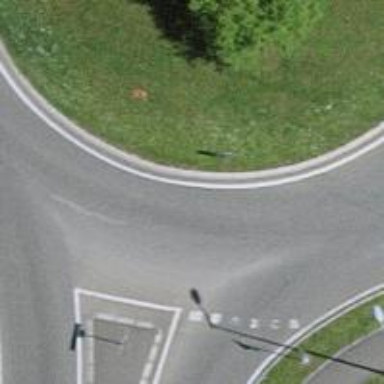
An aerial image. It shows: Secondary road with asphalt surface leading to roundabout.